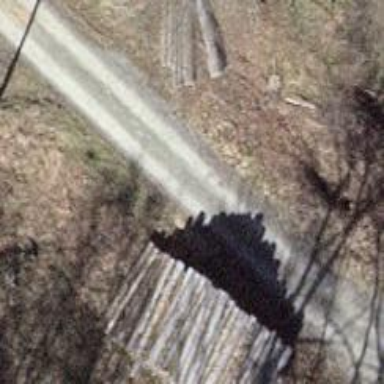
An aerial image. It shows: Track road with pebblestone surface.